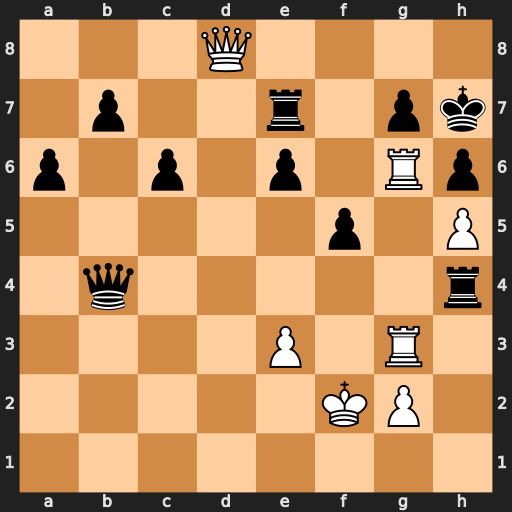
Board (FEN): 3Q4/1p2r1pk/p1p1p1Rp/5p1P/1q5r/4P1R1/5KP1/8
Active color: w
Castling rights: -
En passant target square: -
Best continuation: Rxh6+ gxh6 Qg8#